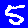
Digit: 5